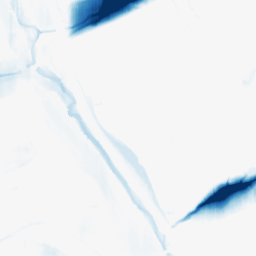
Category: morphological
Decomposition family: morphological_ellipse
Decomposition parameters: operation: closing
width: 50
height: 5
Upsampling method: quartic
Upsampling parameters: scale: 8
Upsampling scale: 8